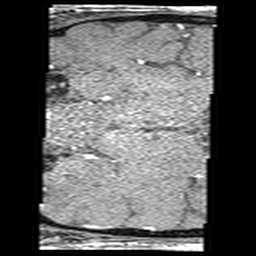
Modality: angio
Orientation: coronal
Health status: ill
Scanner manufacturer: siemens
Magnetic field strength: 3 T
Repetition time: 0.025 s
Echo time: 0.00413 s